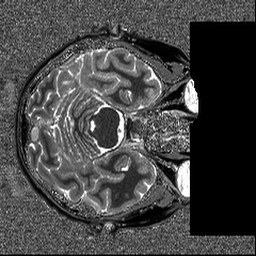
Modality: T1map
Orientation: axial
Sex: female